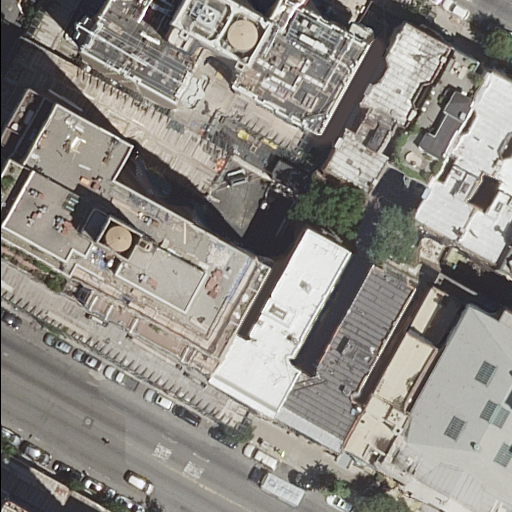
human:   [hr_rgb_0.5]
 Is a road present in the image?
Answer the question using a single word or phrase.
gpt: yes

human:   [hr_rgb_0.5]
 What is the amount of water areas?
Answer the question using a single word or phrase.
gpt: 0

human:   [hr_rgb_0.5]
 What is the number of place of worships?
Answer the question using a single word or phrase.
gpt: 1

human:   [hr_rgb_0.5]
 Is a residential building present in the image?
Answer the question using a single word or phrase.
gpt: yes

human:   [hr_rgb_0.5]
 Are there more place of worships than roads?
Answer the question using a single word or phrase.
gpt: no

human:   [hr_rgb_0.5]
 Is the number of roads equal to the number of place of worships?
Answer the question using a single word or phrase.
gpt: no

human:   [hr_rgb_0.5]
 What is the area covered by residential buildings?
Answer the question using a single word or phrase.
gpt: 5446m2

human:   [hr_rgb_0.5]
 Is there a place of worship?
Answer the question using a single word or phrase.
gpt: yes

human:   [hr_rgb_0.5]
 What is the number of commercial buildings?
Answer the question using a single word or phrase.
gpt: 0

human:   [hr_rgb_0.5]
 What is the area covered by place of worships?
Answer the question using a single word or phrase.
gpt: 34m2

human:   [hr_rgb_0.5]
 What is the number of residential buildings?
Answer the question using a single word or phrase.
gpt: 11

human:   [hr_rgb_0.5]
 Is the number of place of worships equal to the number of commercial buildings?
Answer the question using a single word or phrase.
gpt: no

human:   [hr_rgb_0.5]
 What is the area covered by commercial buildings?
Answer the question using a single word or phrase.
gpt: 0m2

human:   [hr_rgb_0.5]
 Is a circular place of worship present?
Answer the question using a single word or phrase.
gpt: no

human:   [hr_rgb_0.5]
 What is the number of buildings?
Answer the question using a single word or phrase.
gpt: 12

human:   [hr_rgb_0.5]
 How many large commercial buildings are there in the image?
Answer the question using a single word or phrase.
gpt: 0

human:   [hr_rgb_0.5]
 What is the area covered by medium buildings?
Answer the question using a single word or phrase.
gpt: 1965m2

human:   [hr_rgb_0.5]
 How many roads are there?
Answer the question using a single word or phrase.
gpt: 8

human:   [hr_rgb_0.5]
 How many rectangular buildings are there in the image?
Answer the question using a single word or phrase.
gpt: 3

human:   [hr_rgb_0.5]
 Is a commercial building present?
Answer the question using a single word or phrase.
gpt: no

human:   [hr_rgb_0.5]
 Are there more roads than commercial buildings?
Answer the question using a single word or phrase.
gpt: yes

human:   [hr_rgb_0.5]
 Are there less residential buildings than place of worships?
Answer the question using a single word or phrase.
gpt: no

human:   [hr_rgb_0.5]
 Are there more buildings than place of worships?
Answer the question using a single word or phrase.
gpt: yes

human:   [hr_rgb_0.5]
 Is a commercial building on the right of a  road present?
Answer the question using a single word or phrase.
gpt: no

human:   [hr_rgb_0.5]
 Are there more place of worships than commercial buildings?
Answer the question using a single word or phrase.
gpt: yes

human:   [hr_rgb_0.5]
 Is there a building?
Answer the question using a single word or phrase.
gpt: yes

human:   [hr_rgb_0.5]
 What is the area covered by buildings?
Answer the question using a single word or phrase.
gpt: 5481m2

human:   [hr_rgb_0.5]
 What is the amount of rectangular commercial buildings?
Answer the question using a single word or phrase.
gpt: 0

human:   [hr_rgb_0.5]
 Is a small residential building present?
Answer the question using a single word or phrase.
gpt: yes

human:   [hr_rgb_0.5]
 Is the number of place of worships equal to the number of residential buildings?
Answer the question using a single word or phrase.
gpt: no

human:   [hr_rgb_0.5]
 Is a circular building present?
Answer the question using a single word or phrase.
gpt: no

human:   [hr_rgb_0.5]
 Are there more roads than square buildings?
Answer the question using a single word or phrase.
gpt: yes

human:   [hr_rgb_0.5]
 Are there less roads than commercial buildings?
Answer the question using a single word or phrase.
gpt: no

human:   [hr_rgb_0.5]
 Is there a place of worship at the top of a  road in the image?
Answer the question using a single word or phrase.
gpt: no

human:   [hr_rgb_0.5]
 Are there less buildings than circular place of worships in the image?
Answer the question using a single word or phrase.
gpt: no

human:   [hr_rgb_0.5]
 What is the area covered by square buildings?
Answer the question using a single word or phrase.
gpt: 0m2

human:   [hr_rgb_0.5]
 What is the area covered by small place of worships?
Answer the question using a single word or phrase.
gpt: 34m2

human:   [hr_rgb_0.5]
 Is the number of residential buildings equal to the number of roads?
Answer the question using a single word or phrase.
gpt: no

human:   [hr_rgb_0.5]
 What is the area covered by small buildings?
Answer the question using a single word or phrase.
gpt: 64m2

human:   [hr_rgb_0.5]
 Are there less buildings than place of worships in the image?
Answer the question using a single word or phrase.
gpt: no

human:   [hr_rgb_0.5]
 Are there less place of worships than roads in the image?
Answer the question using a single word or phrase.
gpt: yes

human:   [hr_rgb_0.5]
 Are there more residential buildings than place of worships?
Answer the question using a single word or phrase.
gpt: yes

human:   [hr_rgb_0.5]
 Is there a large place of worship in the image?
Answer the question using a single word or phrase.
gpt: no

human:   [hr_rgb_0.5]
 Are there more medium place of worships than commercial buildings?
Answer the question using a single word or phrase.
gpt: no

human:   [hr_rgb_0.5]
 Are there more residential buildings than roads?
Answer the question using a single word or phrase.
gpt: yes

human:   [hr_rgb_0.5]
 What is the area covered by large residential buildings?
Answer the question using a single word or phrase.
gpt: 3451m2

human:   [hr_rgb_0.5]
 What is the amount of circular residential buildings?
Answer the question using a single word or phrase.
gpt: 0

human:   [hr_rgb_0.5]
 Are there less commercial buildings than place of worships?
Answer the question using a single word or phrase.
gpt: yes

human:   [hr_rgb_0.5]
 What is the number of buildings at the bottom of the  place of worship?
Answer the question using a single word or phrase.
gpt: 0

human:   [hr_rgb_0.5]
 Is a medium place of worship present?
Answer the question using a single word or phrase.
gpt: no

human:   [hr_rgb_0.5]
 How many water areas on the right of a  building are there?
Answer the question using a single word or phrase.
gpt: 0

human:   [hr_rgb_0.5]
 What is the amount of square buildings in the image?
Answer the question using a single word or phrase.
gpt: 0

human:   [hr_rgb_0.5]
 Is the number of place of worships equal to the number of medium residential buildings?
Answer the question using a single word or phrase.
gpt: no

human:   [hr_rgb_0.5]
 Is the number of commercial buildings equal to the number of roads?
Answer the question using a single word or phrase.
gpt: no

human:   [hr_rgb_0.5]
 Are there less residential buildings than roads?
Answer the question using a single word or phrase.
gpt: no

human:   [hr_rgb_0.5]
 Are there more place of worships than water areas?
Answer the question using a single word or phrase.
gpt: yes

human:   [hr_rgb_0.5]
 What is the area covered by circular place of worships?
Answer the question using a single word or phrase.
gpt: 0m2

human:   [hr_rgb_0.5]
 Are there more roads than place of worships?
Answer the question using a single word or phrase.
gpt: yes

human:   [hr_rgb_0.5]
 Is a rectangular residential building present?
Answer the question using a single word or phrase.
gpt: yes

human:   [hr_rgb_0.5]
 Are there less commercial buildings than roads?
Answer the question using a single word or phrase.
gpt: yes

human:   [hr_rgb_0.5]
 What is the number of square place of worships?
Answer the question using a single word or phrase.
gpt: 0

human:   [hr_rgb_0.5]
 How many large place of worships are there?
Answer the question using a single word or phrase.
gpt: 0

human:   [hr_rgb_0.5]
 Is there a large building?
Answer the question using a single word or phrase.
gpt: yes

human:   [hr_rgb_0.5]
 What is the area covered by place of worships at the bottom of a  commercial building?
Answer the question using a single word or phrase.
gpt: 0m2